Question: I would like to add a simple text button to my c++ win32 application. I'm creating the button using CreateWindowEx function, but can't figure out the correct style to do so. I would like to display a text only button and be able to recive messages when the user clicks on it. The style i would like to get is identical to the text button in windows 7 system volume control (where it says "Mixer"). If possible i would like to display a tooltip also.

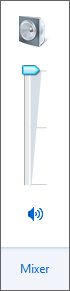
Answer: You could create a "Button" class window with the BS_OWNERDRAW style and handle the WM_DRAWITEM messages. In your WM_DRAWITEM message handler you can simply display the text.